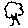
Label: tree